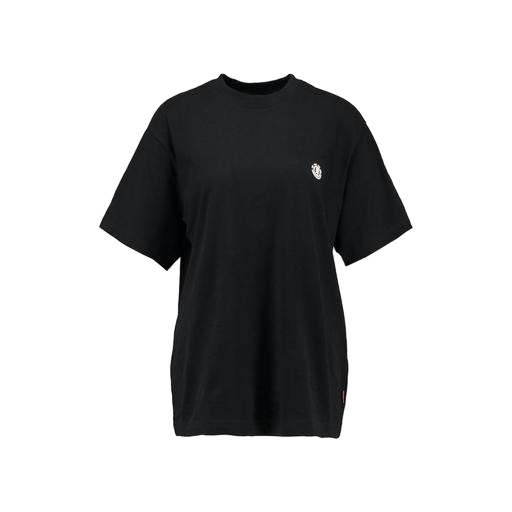
short sleeves black face logo, regular t-shirt, black oversized t-shirt, white background